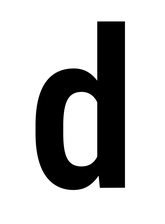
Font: Roboto_Condensed_SemiBold